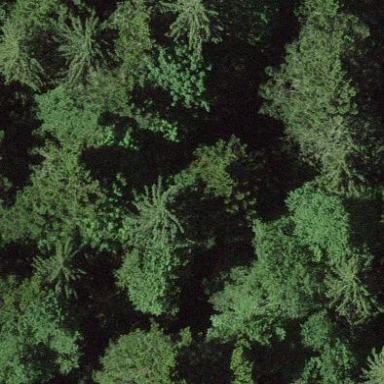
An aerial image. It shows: Forest area.